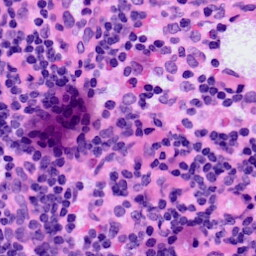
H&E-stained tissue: LymphNode